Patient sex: F
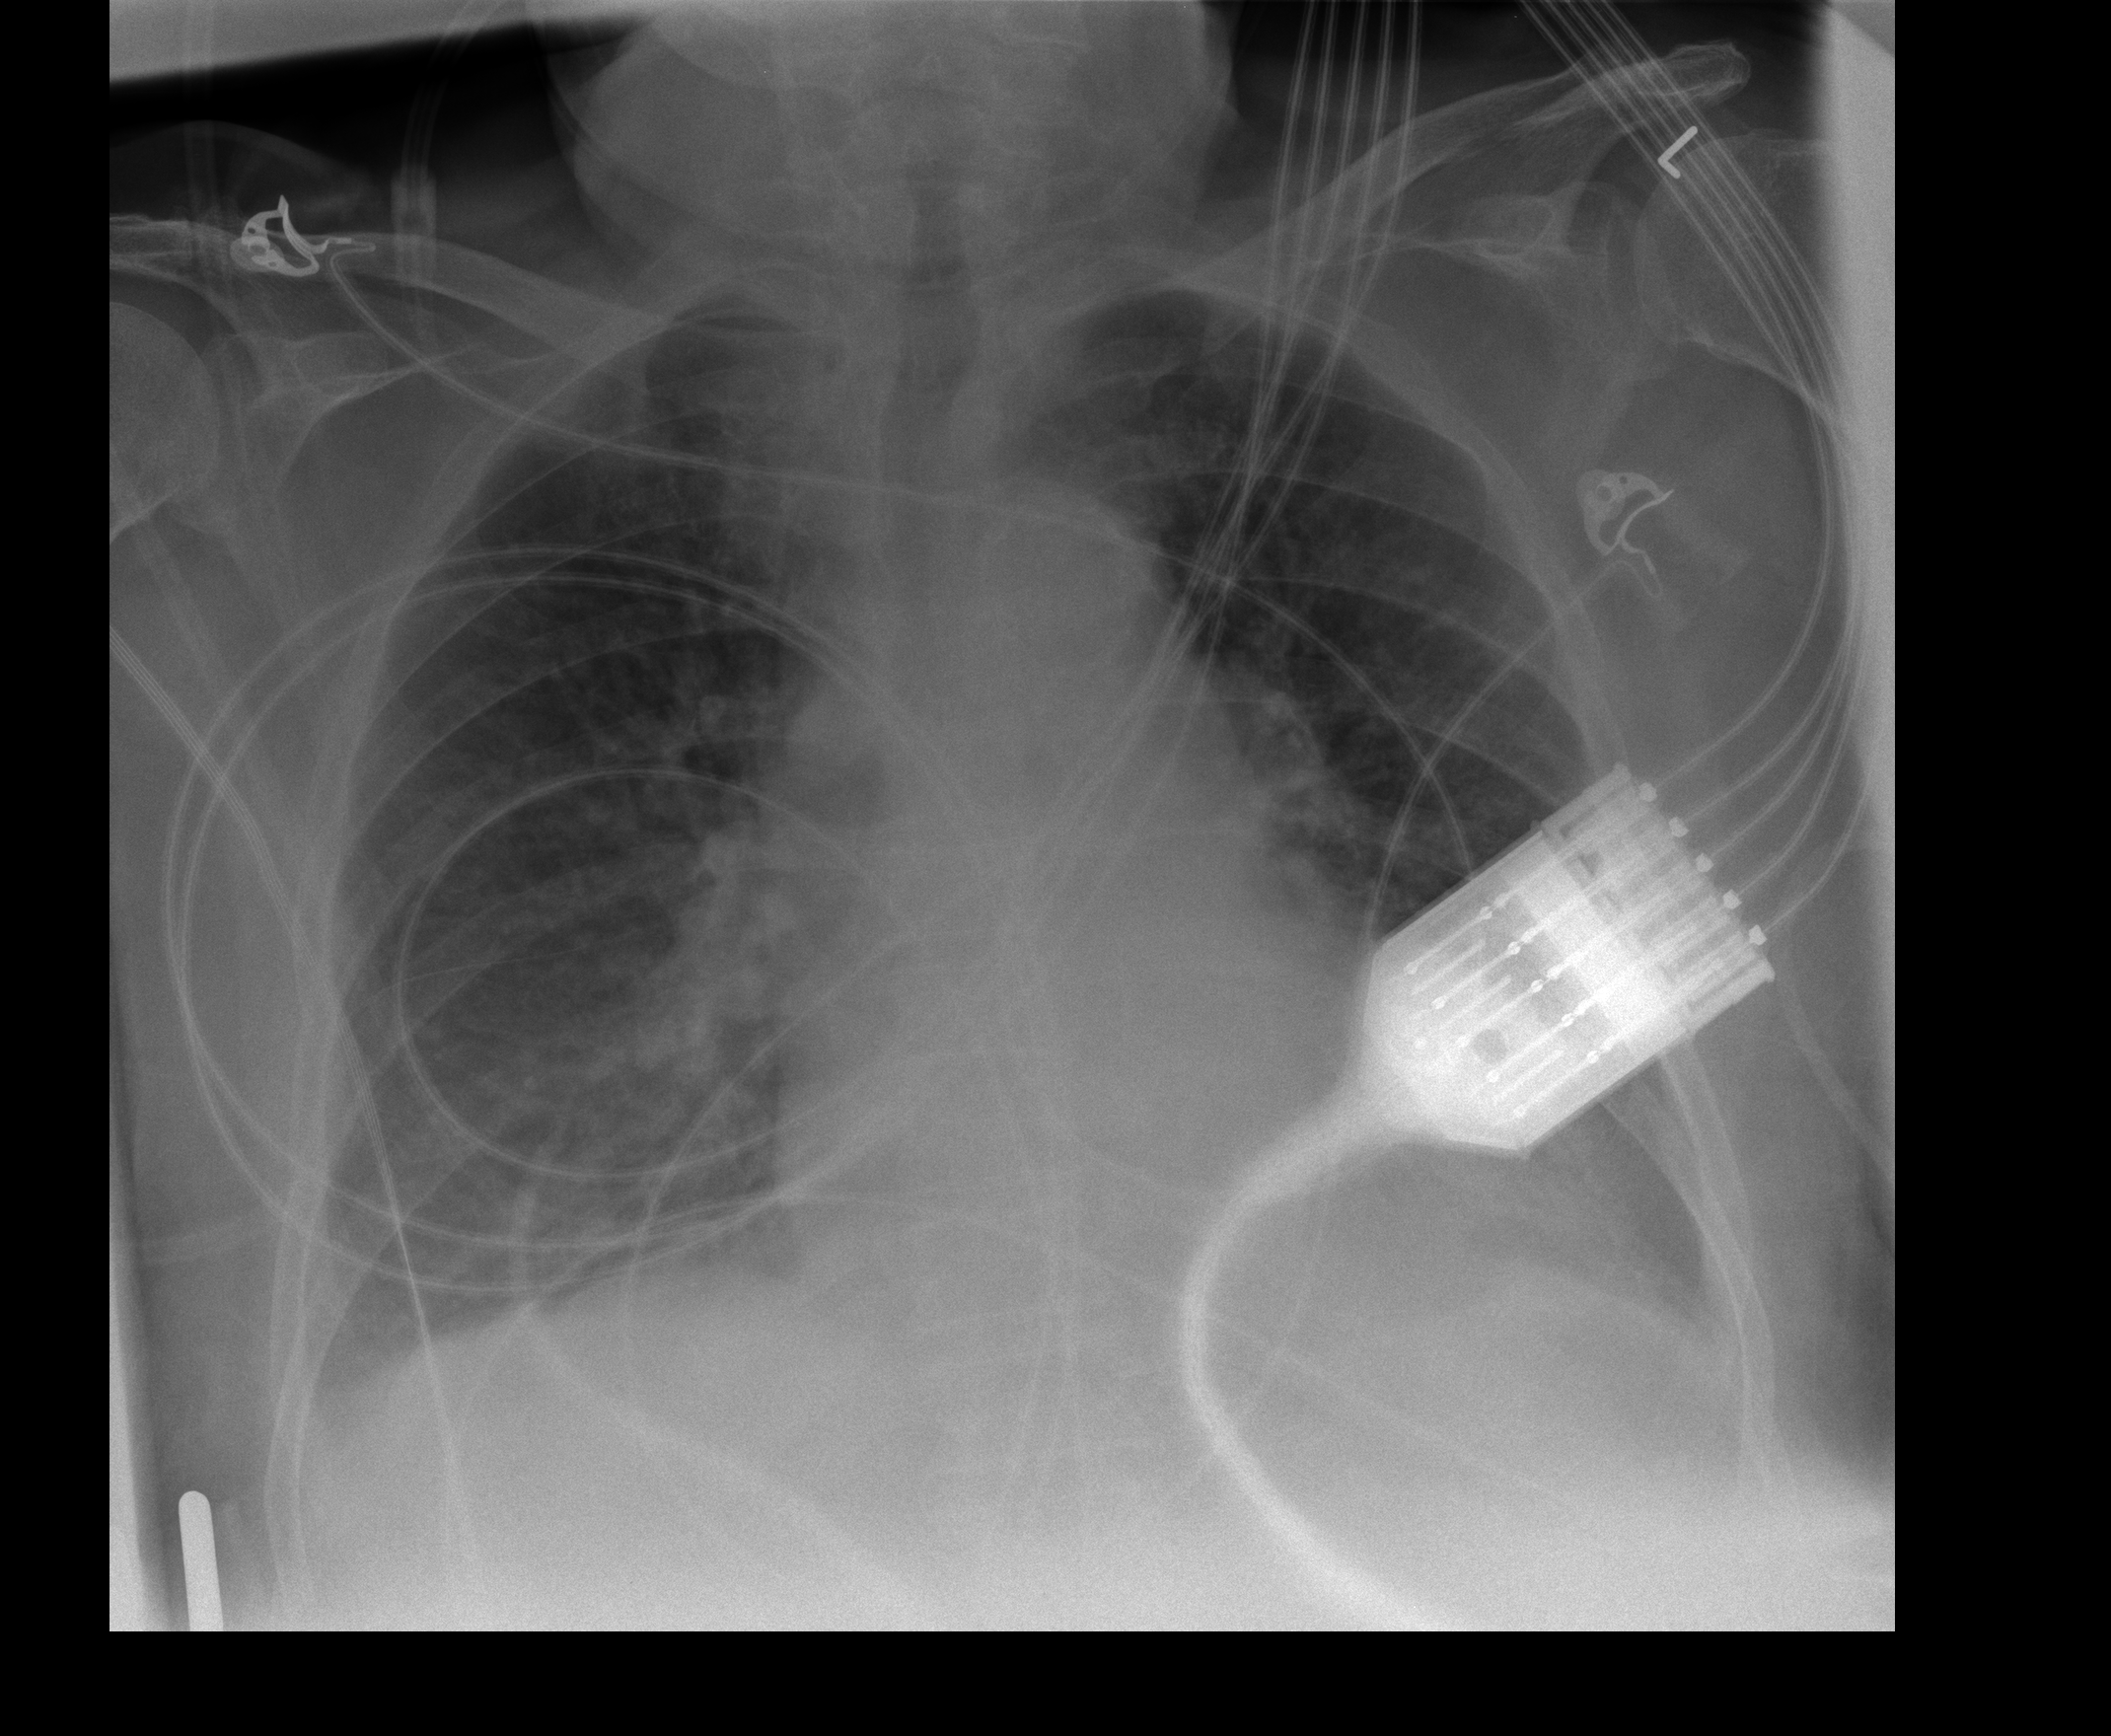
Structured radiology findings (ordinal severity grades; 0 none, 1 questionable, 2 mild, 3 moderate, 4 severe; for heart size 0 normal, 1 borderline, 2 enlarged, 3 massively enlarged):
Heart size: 0
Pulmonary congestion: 2
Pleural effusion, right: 1
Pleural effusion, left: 1
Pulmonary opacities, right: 3
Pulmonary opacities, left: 2
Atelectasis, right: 0
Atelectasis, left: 1